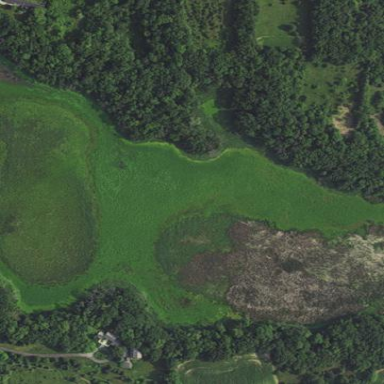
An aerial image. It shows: Marsh wetland.